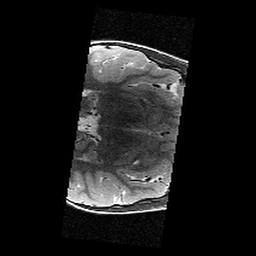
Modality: T2w
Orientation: axial
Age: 10
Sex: female
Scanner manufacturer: siemens
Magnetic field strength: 3 T
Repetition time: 9.23 s
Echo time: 0.067 s